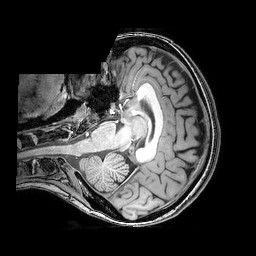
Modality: T1w
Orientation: axial
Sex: female
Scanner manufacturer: philips
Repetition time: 0.008204 s
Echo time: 0.00376 s